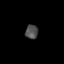
Tissue: lung
Cell type: Others
Senescence score: 0.1674
Nuclear area (px): 175
Mean DAPI intensity: 78.269